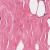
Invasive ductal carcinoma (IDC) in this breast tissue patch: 0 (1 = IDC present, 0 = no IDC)